Chest X-ray:
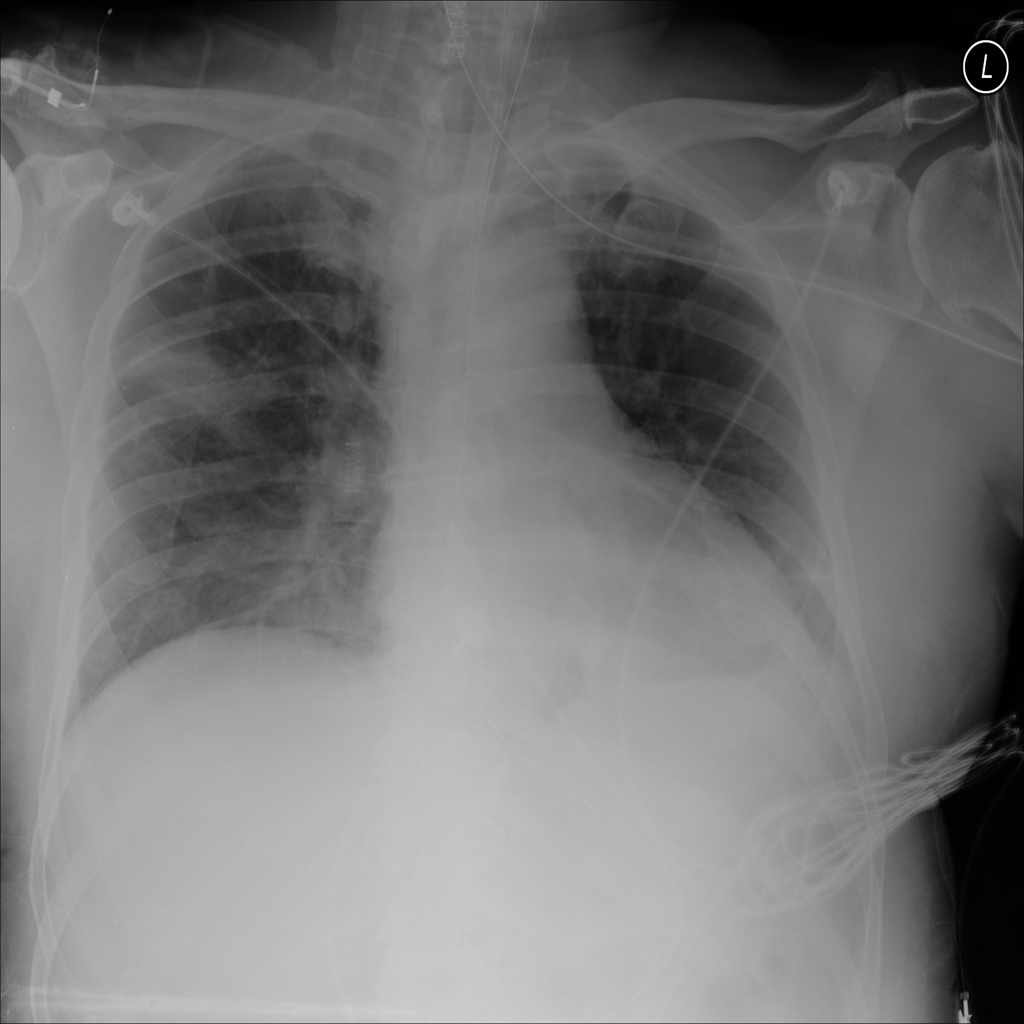
Findings: Consolidation, Effusion
No abnormal finding: no